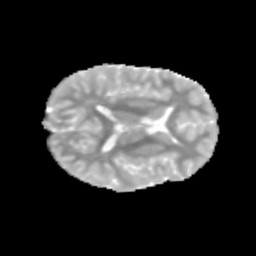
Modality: MD
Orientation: axial
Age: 10
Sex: male
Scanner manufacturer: siemens
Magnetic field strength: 3 T
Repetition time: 3.8 s
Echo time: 0.07 s